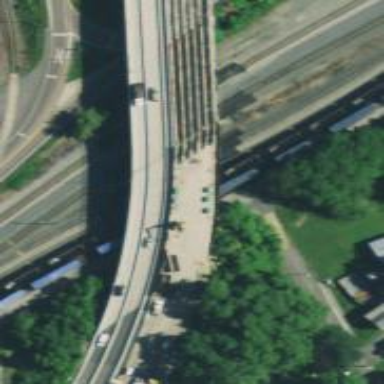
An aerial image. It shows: Trunk highway bridge.